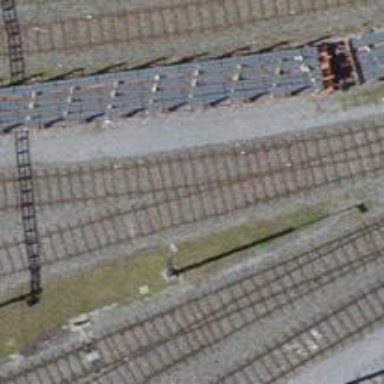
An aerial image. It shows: Single track railway in yard.